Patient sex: M
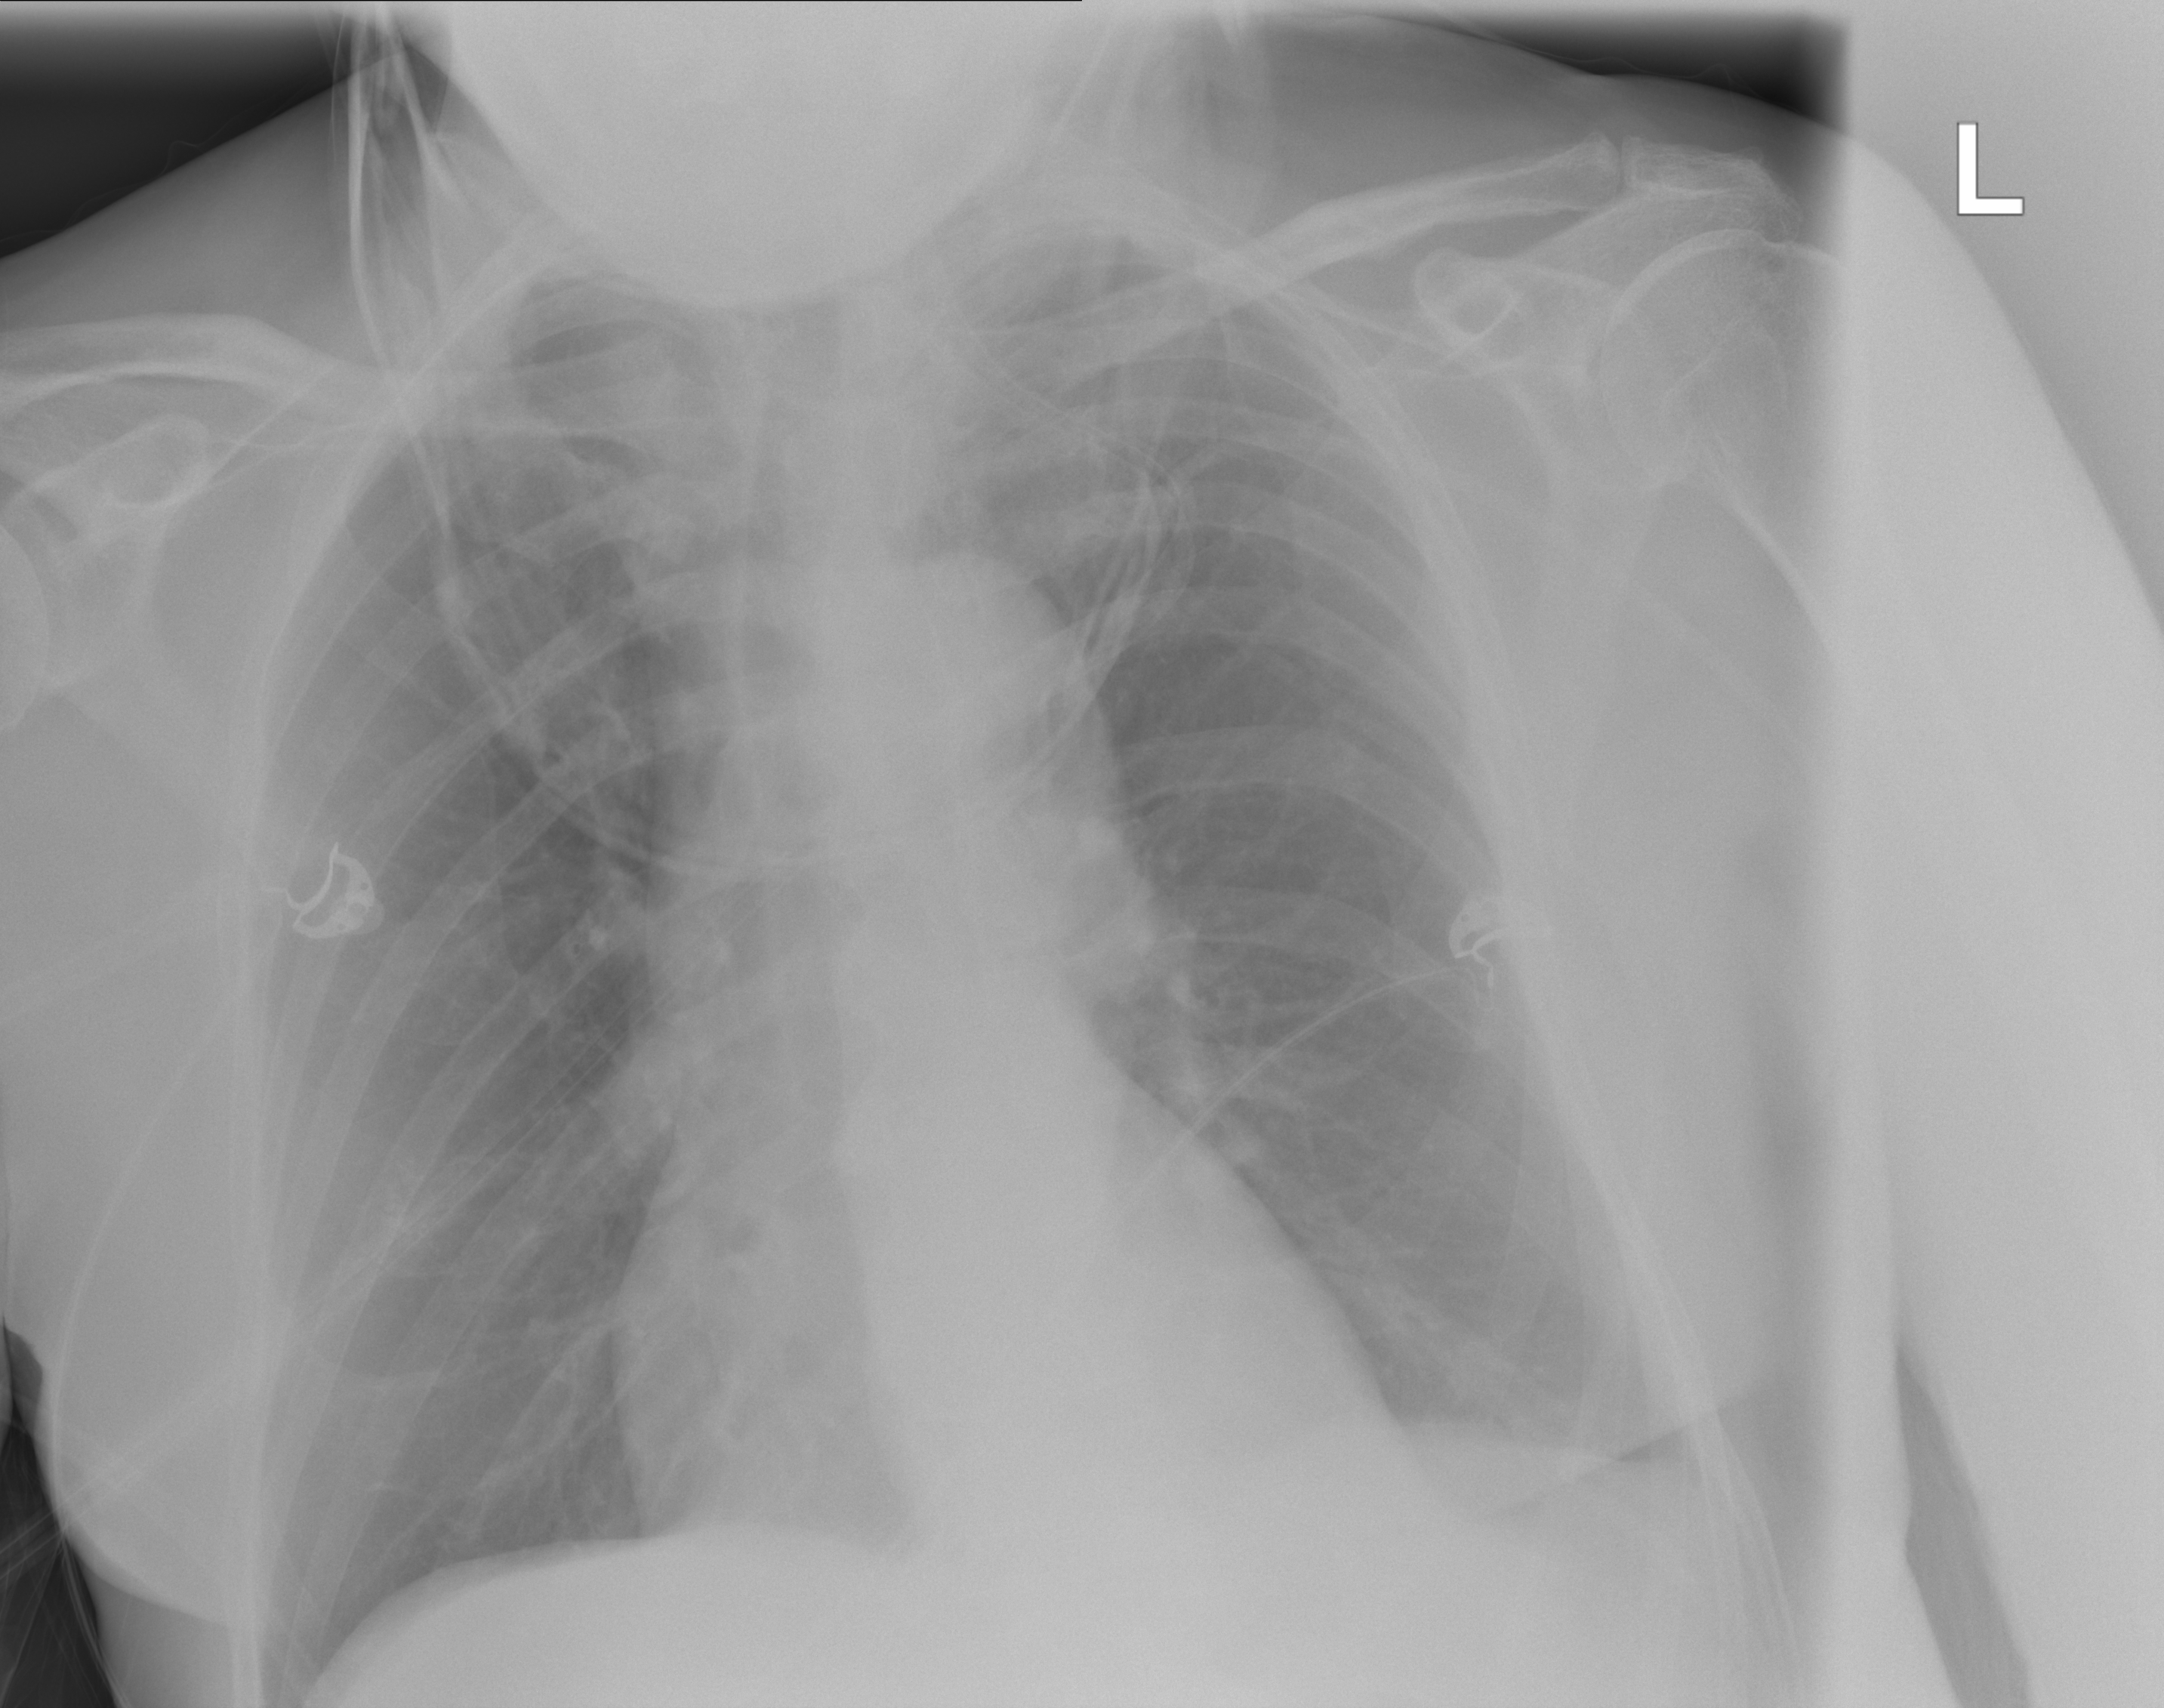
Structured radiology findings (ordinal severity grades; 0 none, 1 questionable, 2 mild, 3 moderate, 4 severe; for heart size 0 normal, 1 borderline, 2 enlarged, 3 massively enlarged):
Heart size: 0
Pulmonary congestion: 0
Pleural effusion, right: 0
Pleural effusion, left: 2
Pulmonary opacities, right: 0
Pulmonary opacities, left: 0
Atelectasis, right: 0
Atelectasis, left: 2